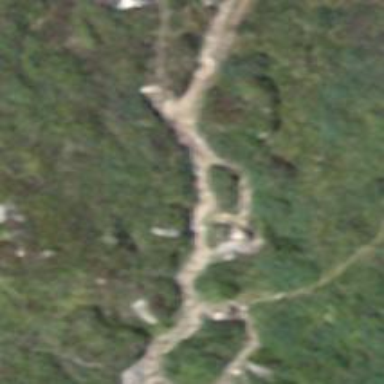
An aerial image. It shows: Unpaved path.